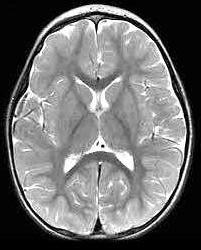
Label: notumor